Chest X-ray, AP view. Patient: 53 years old, sex F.
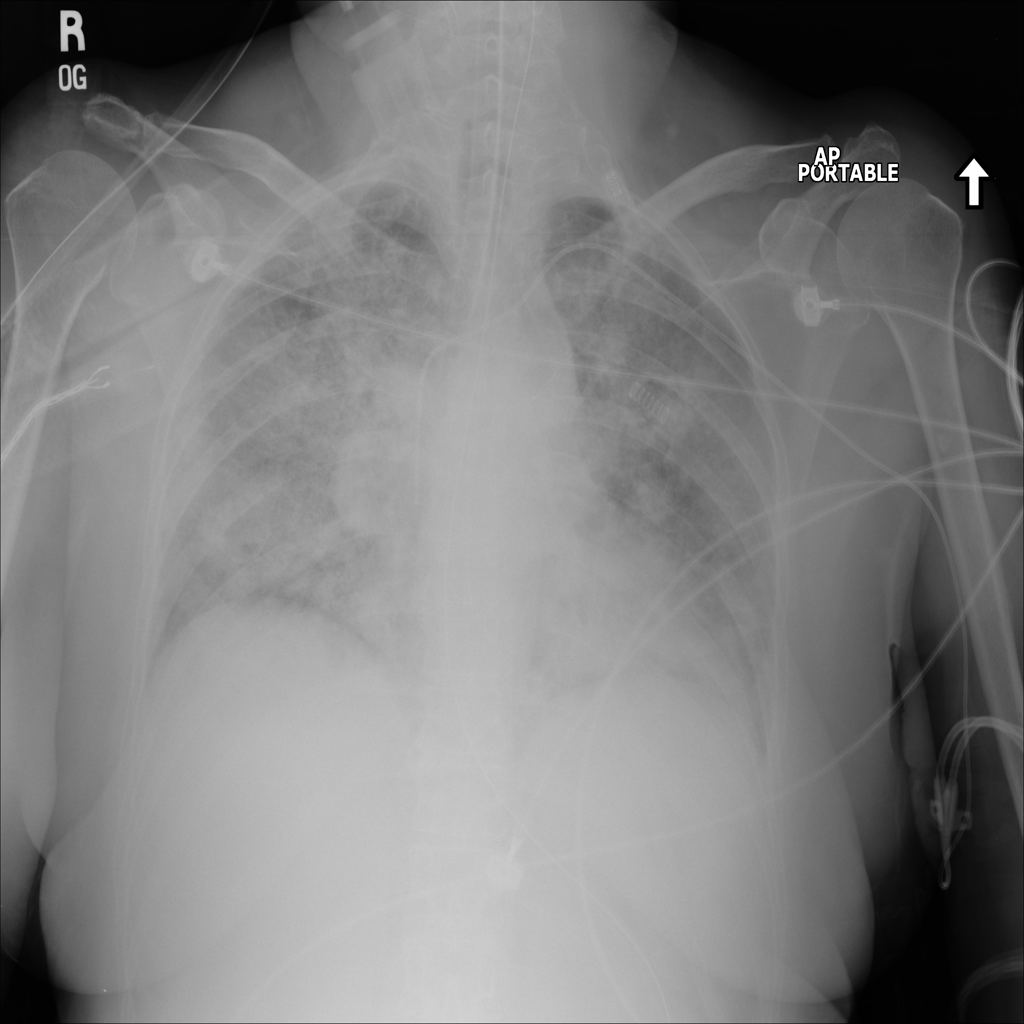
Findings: Infiltration